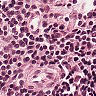
Metastatic tissue present: no